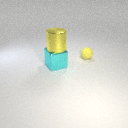
large cyan metal cube to the left of small yellow rubber sphere